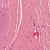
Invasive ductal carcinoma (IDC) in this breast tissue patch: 0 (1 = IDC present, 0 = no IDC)